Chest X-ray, PA view. Patient: 47 years old, sex F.
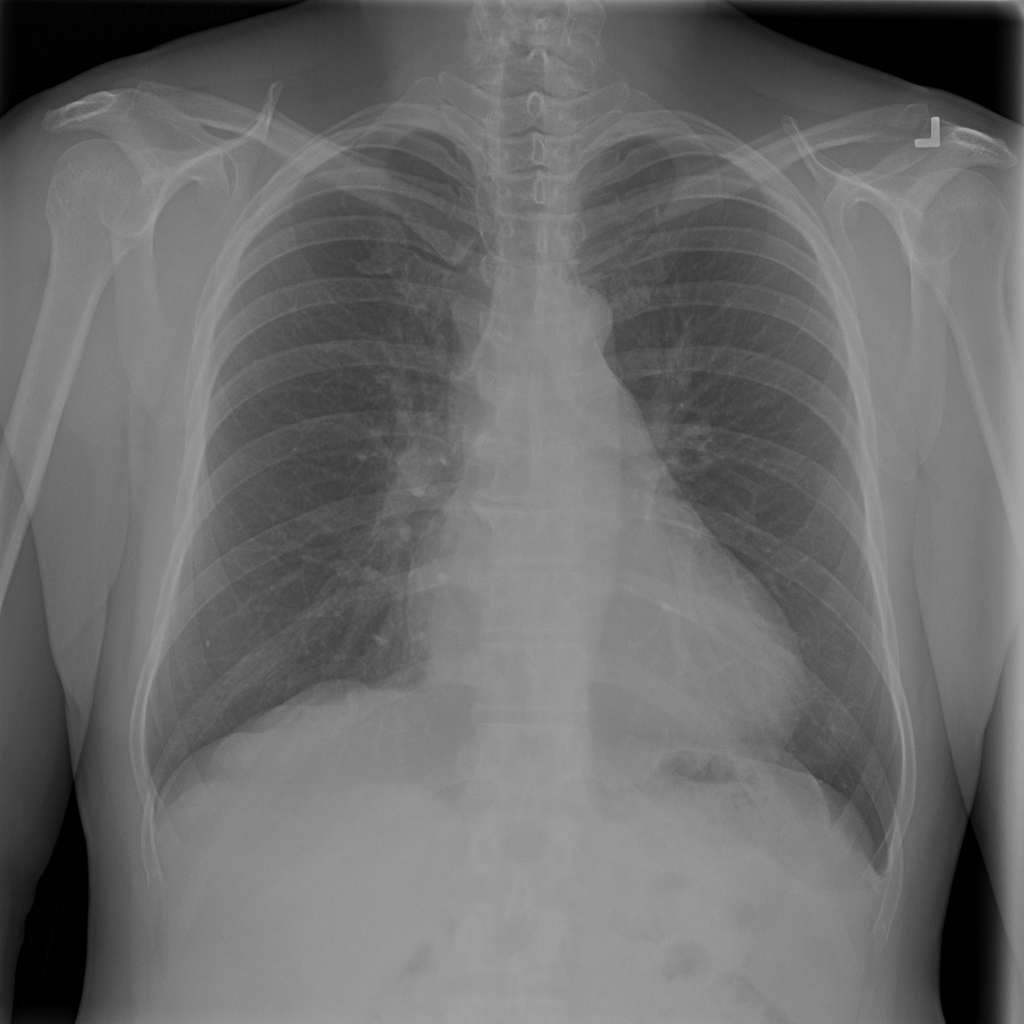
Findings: Nodule